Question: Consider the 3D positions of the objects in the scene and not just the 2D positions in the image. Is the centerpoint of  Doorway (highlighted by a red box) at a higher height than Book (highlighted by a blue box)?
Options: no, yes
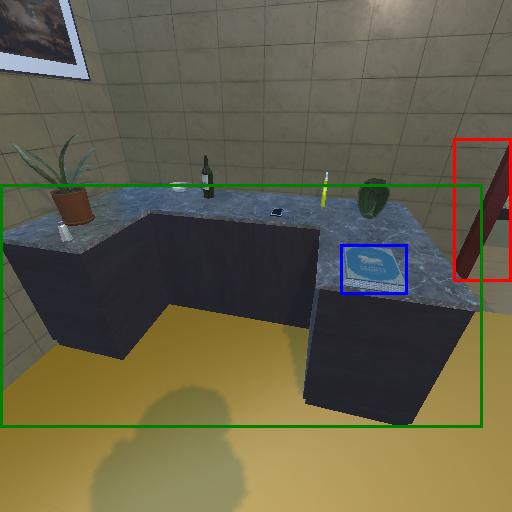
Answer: no